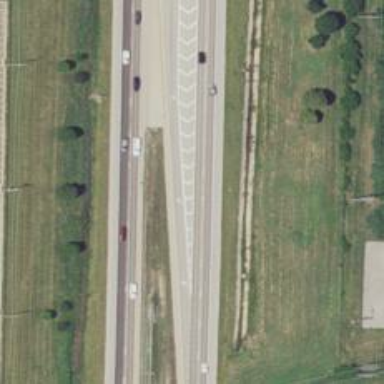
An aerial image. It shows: Road marking of gore chevron.